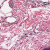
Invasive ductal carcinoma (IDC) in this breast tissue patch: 0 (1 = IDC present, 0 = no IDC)